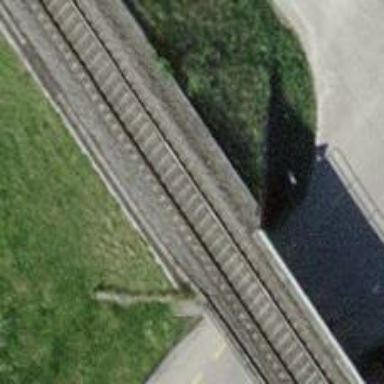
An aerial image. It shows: Railway track with contact line for electrification.